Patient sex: M
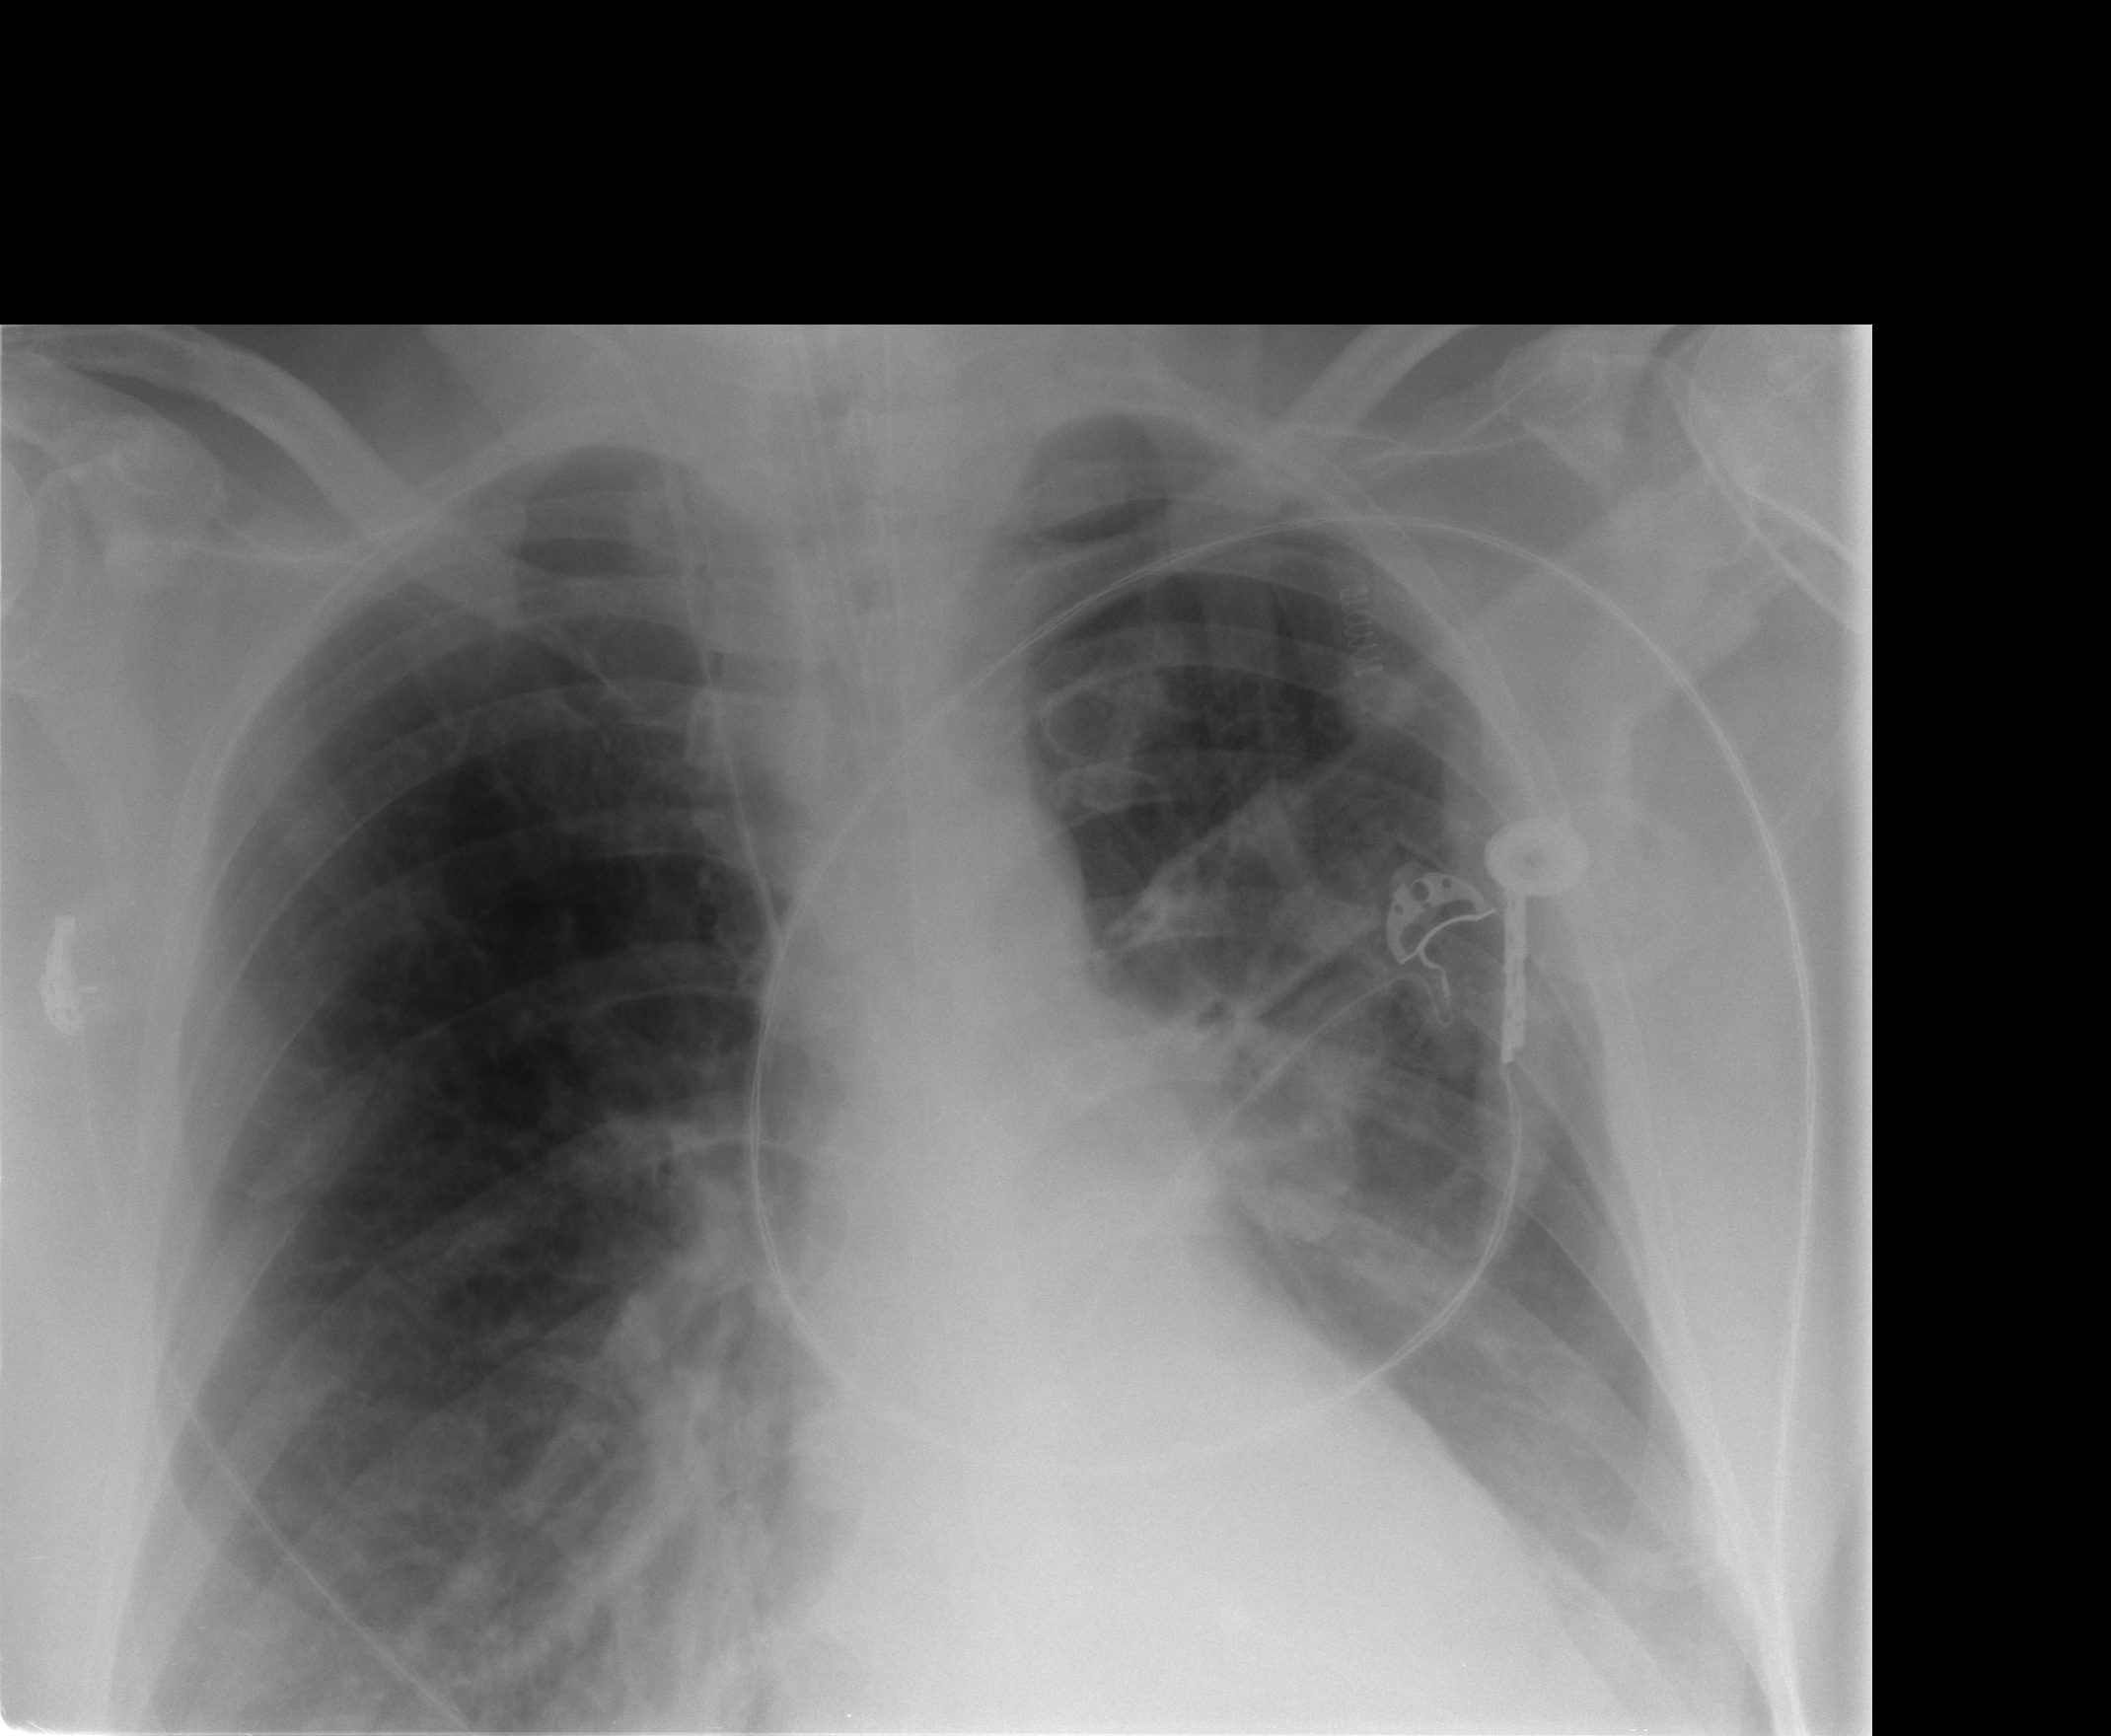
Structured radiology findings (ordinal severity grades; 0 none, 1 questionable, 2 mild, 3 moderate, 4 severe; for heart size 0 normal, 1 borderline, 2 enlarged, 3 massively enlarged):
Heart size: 2
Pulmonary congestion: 0
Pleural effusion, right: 0
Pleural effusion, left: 1
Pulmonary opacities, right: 3
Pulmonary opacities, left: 2
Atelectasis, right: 2
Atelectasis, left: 1